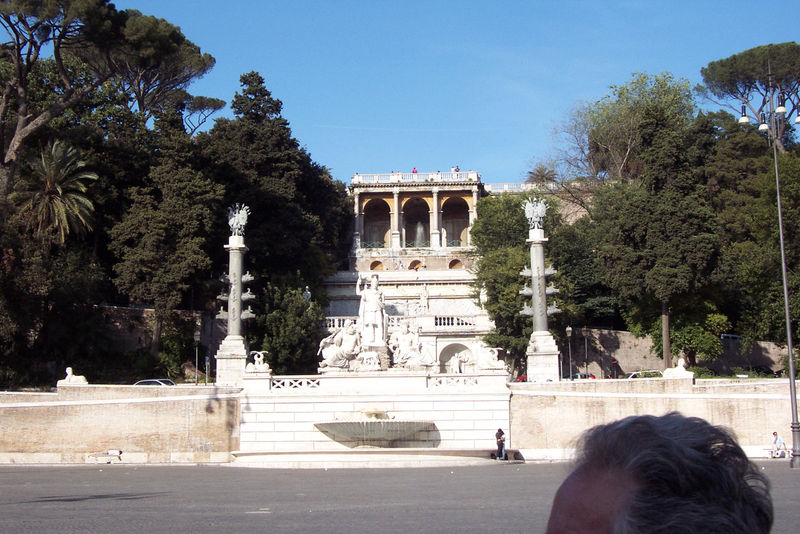
Titel: Ostabschluß der Piazza del Popolo mit Auffahrt zum Pincio
Künstler: Giuseppe Valadier
Standort: Rom, Piazza del Popolo (EU - I - Latium)
Schlagwörter: himmel, wasser, weiß, bäume, straße, säulen, gebäude, haus, architektur, stein, hügel, figur, brunnen, balkon, terrasse, fassade, mauer, platz, figuren, rundbogen, treppe, geländer, stufen, foto, bögen, becken, soldat, rüstung, gesims, skulpturen, freitreppe, muschel, wasserbecken, flachdach, vorplatz, sulen, monu ent